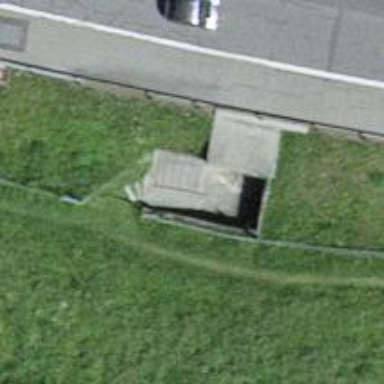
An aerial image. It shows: Set of concrete steps.